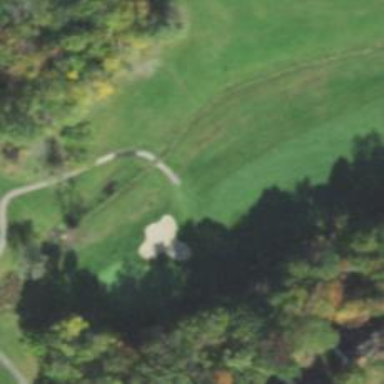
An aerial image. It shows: Water hazard on golf course.